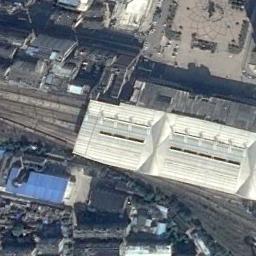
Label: railway_station